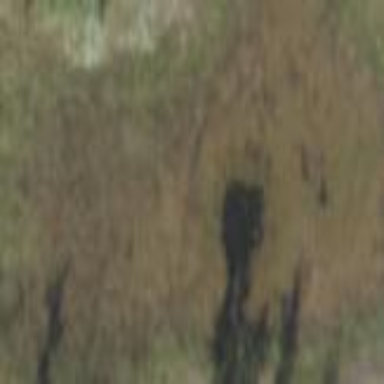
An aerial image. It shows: Marshy wetland area.